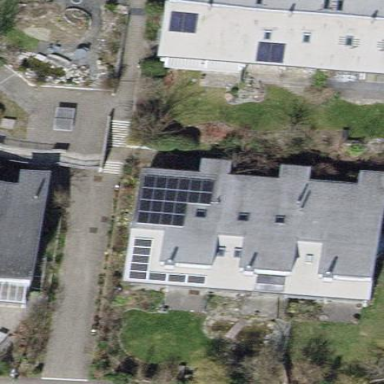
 where the roof is oriented across the building."